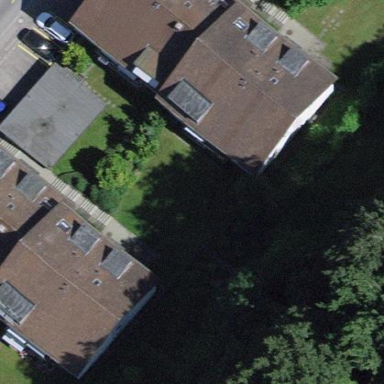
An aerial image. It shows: Residential building.